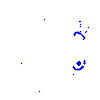
Particle: proton